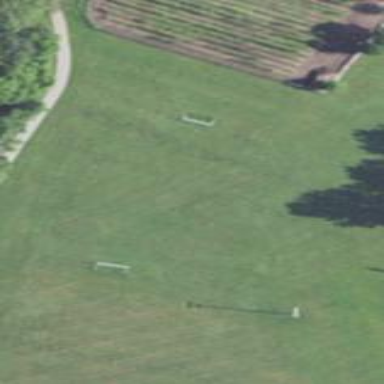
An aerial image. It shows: Soccer pitch designated for leisure and sports activities.